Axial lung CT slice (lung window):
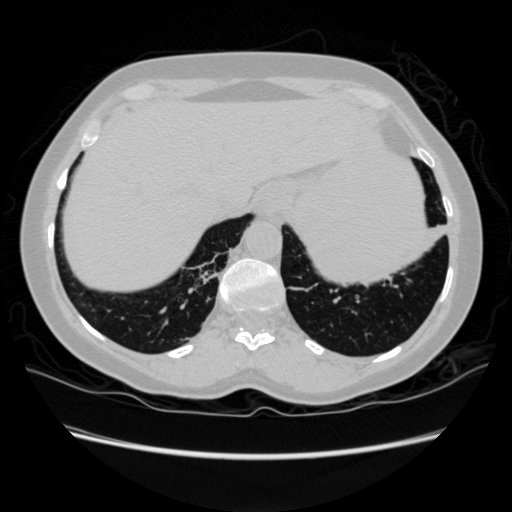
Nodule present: no